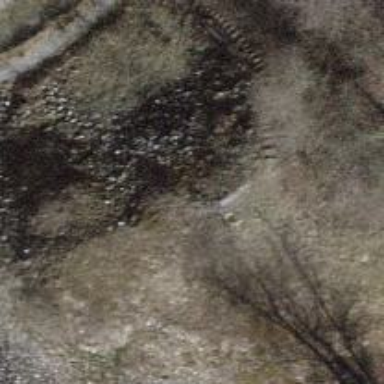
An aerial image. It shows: Bench.